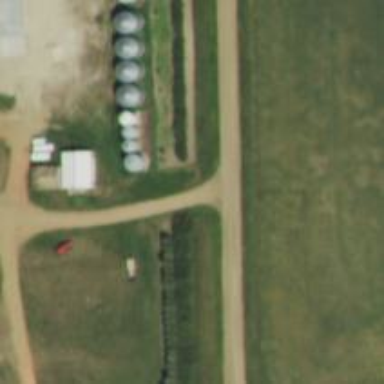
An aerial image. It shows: Silo.